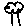
Label: tree